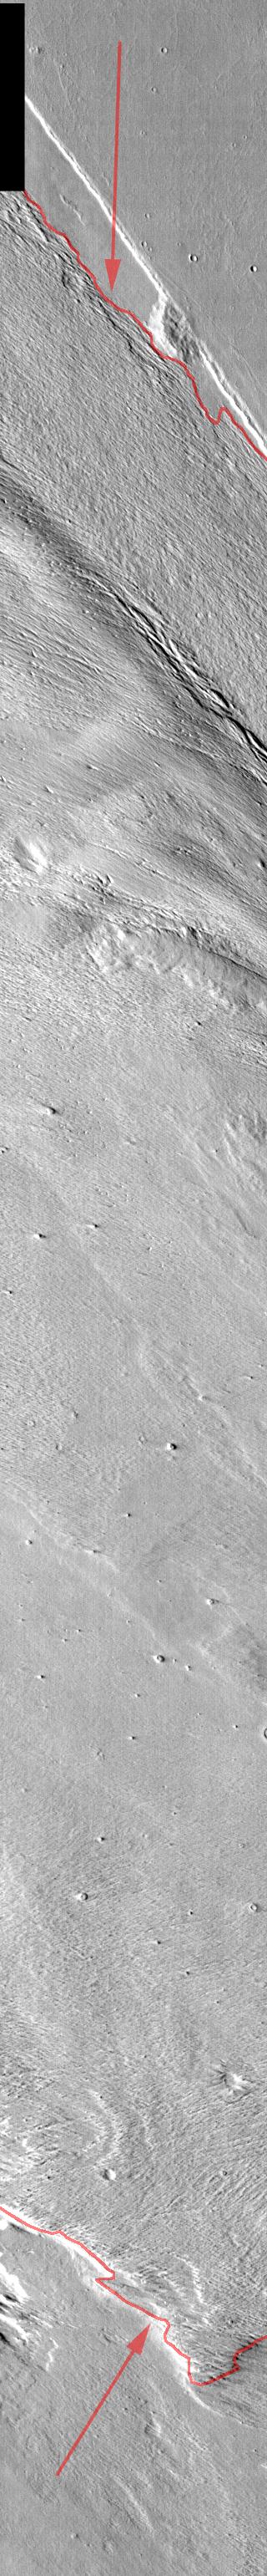
Gordii Dorsa Mars, 2001 Mars Odyssey